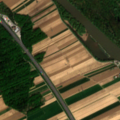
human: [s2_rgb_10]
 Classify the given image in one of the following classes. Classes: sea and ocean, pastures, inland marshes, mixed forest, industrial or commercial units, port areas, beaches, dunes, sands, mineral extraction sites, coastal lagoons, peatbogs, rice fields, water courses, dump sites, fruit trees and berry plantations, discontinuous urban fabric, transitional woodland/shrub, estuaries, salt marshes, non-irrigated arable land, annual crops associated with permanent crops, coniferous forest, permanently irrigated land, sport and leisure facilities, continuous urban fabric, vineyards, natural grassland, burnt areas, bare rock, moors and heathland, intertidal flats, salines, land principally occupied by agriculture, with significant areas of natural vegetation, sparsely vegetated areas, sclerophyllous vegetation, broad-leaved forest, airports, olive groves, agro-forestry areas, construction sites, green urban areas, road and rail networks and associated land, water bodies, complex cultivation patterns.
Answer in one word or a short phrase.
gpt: discontinuous urban fabric, non-irrigated arable land, broad-leaved forest, water courses